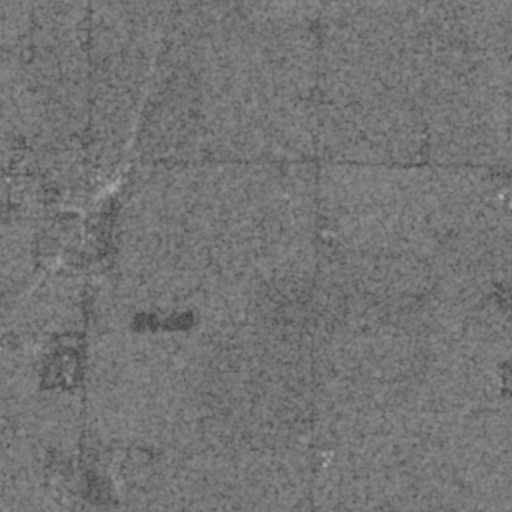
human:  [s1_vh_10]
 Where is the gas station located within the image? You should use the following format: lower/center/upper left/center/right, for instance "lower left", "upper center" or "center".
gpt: The gas station is located in the center left of the image.
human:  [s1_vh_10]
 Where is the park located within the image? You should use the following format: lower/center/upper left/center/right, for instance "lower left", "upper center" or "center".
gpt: The park is located in the lower left of the image.
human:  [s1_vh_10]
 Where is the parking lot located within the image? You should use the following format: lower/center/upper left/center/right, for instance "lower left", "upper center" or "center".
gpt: The parking lot is located in the lower left of the image.
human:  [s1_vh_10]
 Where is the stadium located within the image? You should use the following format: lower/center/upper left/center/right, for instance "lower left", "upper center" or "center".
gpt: The stadium is located in the lower left of the image.
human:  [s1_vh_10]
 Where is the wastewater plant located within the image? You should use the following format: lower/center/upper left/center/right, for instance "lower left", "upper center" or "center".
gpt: The wastewater plant is located in the center left of the image.
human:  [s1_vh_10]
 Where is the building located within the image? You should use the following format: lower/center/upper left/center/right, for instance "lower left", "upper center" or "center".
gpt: The building is located in the center left of the image.
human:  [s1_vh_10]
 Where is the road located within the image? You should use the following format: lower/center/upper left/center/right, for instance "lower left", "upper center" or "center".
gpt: There is no road in the image.

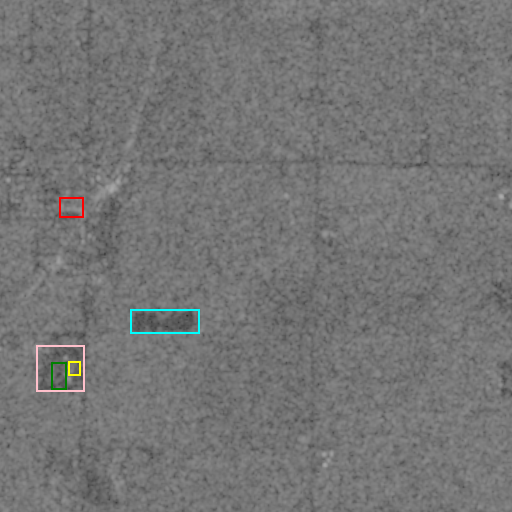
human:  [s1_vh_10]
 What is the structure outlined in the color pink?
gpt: The structure outlined in pink is a park.
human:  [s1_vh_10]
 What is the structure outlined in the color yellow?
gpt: The structure outlined in yellow is a parking lot.
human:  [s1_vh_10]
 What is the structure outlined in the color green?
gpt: The structure outlined in green is a stadium.
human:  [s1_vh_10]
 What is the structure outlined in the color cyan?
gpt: The structure outlined in cyan is a wastewater plant.
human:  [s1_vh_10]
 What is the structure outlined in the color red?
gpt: The structure outlined in red is a building.
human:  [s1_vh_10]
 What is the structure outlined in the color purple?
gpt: There is no purple outline.